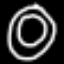
Label: donut